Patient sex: M
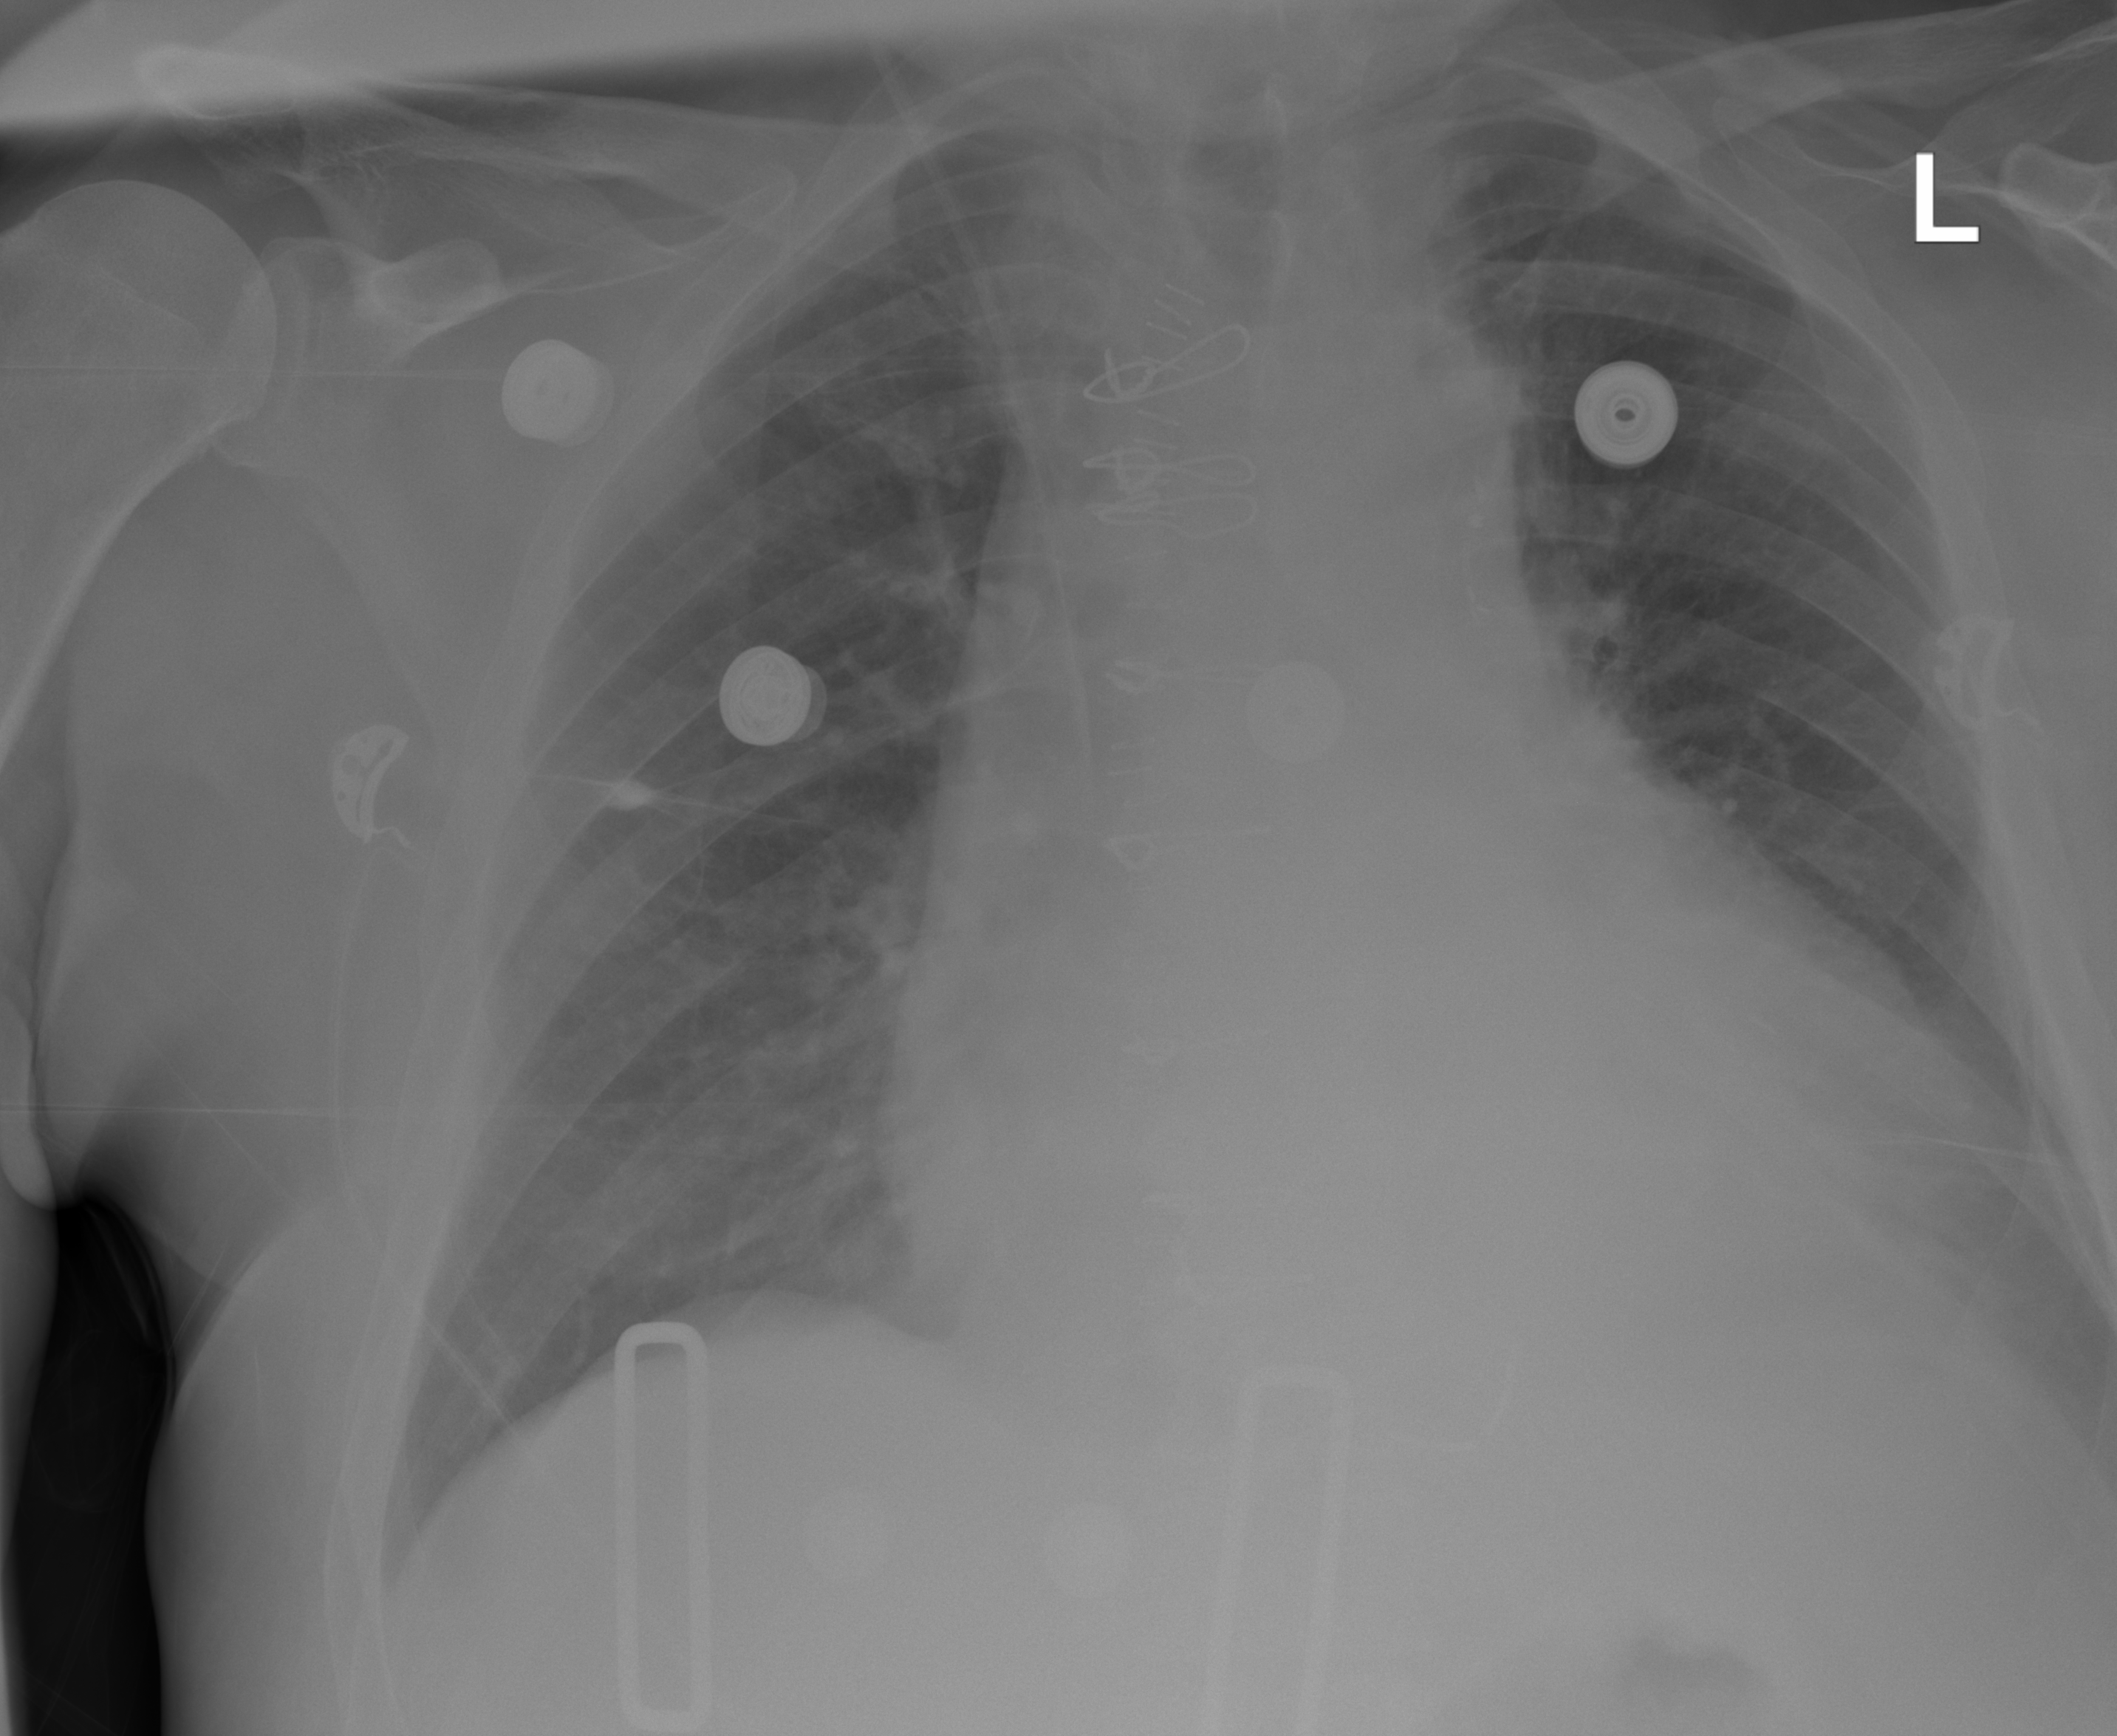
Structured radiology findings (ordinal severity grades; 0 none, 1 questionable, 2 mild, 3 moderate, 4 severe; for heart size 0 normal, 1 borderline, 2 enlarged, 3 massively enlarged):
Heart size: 2
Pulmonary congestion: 0
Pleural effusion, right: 0
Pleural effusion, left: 2
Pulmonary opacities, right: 0
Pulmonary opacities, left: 0
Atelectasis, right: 0
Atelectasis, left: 2